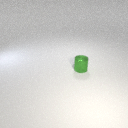
small green metal cylinder